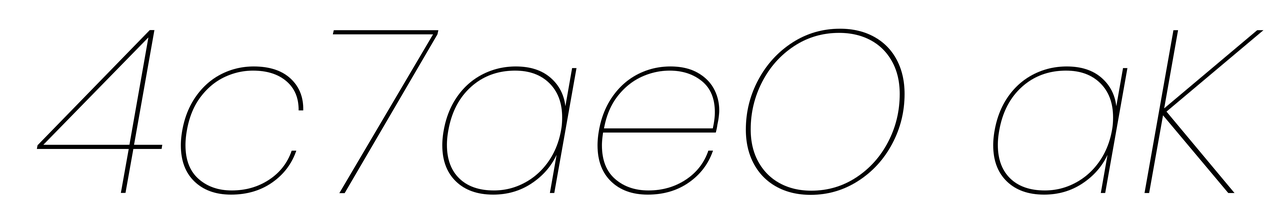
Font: Poppins-ThinItalic